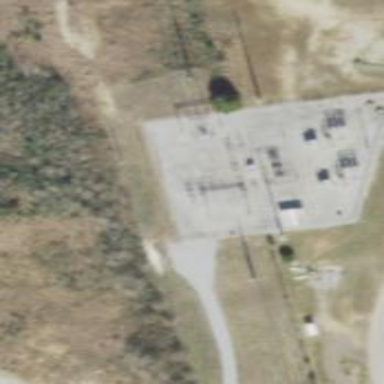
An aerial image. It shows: Switch for power supply.